Question: Based on the data model below

And based on user input I create a NSSet of managedObjects of entity Tag called .
---
## My problem:
'''
[NSPredicate predicateWithFormat:@"ANY entryTags IN %@", selectedTags];
'''
... this will return Entry with at least one entryTag that is in the selectedTags set.
I want something along the lines of:
'''
[NSPredicate predicateWithFormat:@"ALL entryTags IN %@", selectedTags];
'''
... notice the only change is the "ANY" to "ALL". This illustrates what I want, but does not work.
To formulate the outcome I expect:
I'm looking for a solution that will return only Entries who's entryTags are all in the selectedTags list (but at the same time, if possible, not necessarily the other way around).
To further illustrate:
(tag)Mom
(tag)Dad
(tag)Gifts
(entry)she is a she.....(tag)mom
(entry)he is a he........(tag)dad
(entry)gifts for mom...(tags:)mom, gifts
(entry)gifts for dad.....(tags:)dad, gifts
If selectedTags contains "mom" and "gifts", then the entry "gifts for dad" will show up, since it has the tag "gifts". I'd rather have it not show :)
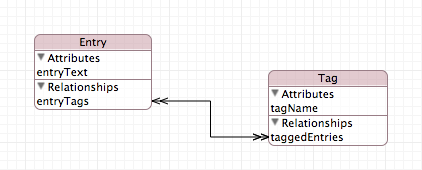
Answer: This is the definite answer so far:
'''
[NSPredicate predicateWithFormat:@"SUBQUERY(entryTags, $tag, $tag IN %@).@count = %d", selectedTags, [selectedTags count]];
'''
B-E-A-U-T-I-F-U-L.
Thanks to Dave DeLong.